Question: I am doing iOS project in Xcode . It was working properly but now it is giving me strange character in place of space.It is also reflecting in all Xcode projects.

why this is happening?
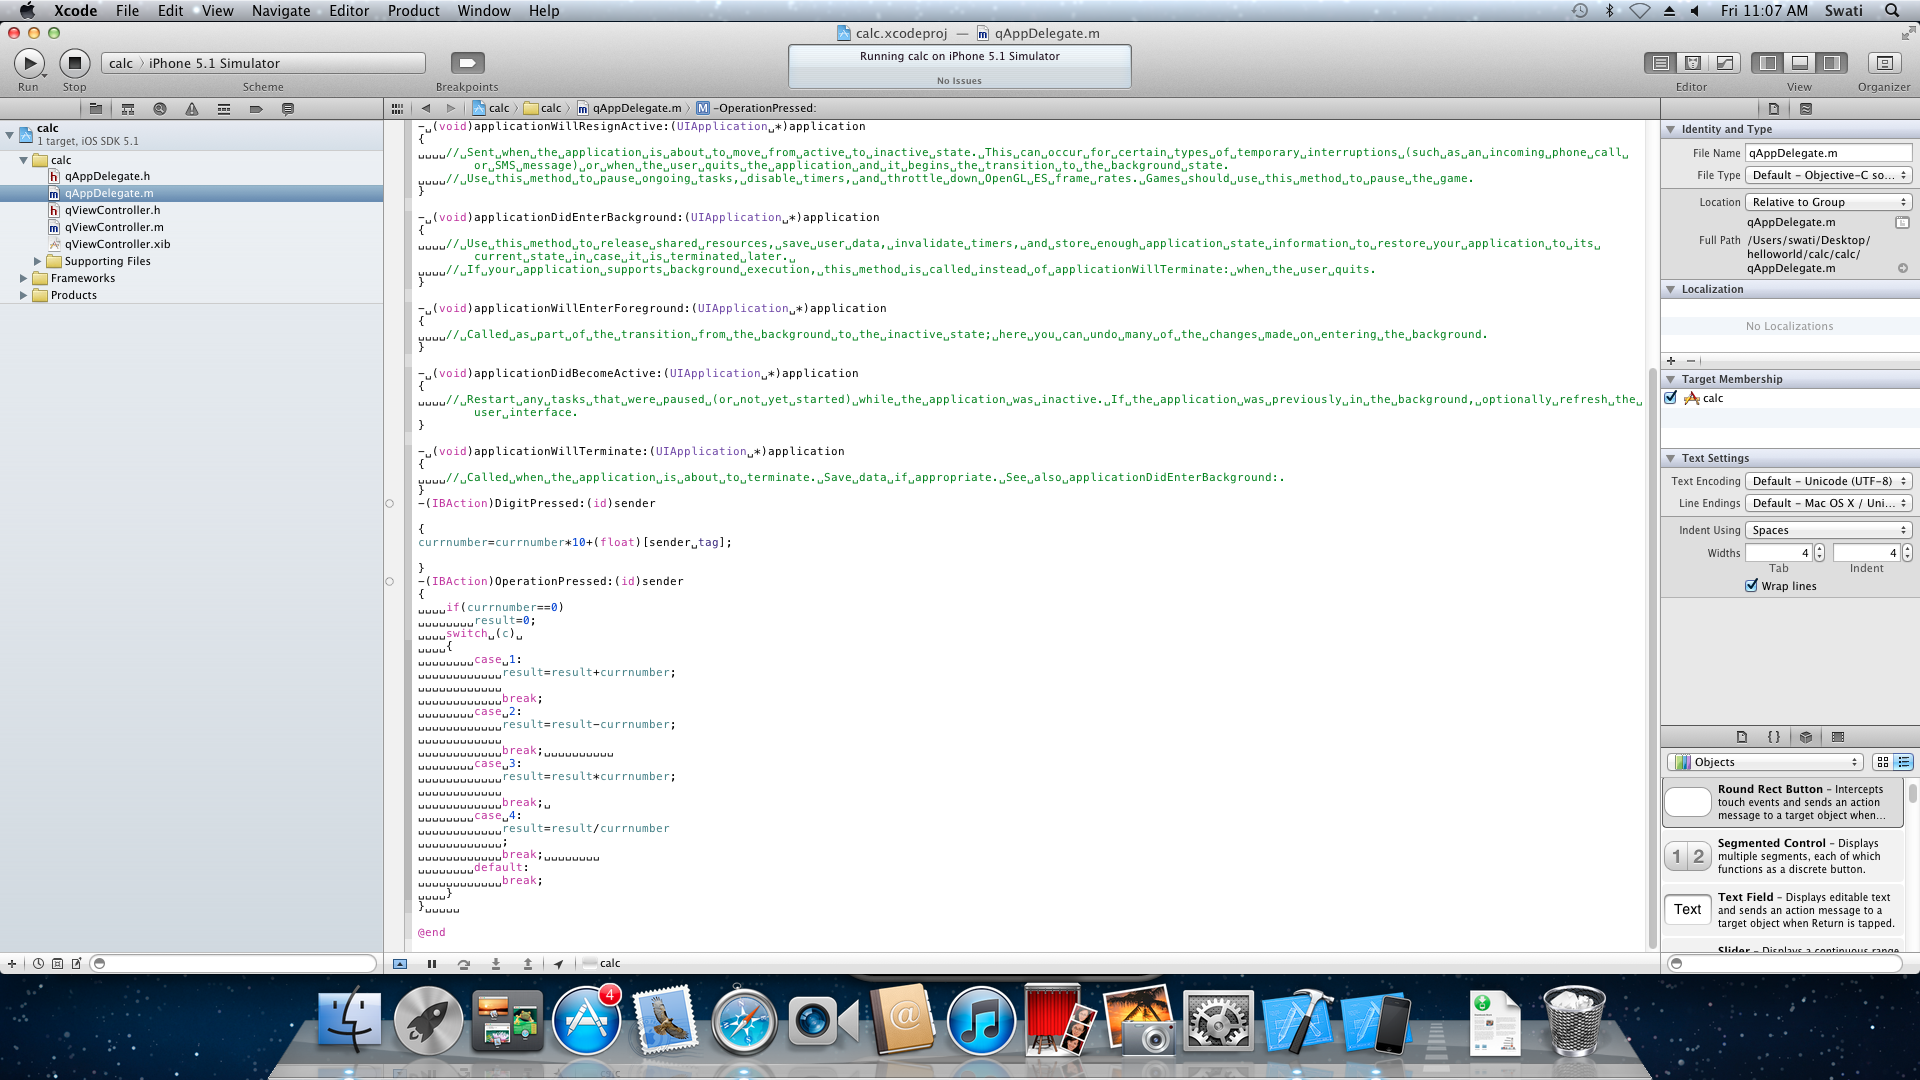
Answer: in xCode go to Menu->Editor->Hide invisible Characters
Why is this happening? because sometimes you need to know if your indentation or spacing is correct, or even you want to know if you are using spaces or tabs, then you will Show Invisibles, it maybe useful sometimes